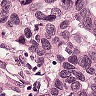
Metastatic tissue present: yes